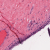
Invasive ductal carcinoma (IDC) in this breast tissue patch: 0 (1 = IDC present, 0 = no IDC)